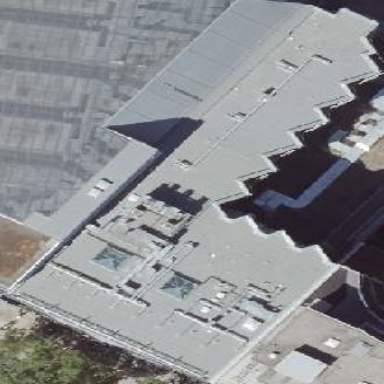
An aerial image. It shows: Building with flat roof.